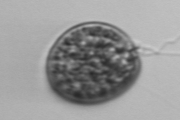
Label: Prorocentrum